Question: In my company, I need to localize our jni-library.
Our main application is written in Java and over <URL>
(I know, there is a JCEF, but I need to resolve problem with CEF3)
The jnilib handles main menu like in this picture
I need to localize this menu, english and german.
What I did:
- - - - - - - <URL>
But every time I only get the key as value.
If I print out BundlePath I get following path: (jdk home dir)
'''
*/System/Library/Java/JavaVirtualMachines/1.6.0.jdk/Contents/Home/bin*
'''
If I copy en.lproj and de.lproj to the bin dir (for test purposes), the localization is still not used.
I don't know what to do :/
I am working on MacOsX 10.10.3 with Xcode 6.3
Edit:
Code snipped, that doesn't work, too.
'''
NSString *path = @"pathtobundle/JNILIB.bundle";
bundle = [[NSBundle bundleWithPath:path] retain];
NSString *tmp = NSLocalizedStringFromTableInBundle(key, nil, bundle, nil);
'''
jnilib.bundle structure:
'''
/JNILIB.bundle
/en.lproj
/Localized.strings
/de.lproj
/Localized.strings
'''
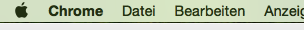
Answer: I was able to find a solution.
Here the link which helped me a lot: <URL>
Here my code:
'''
NSString *MyLocalizedString(NSString* key, NSString* comment)
{
static NSBundle* bundle = nil;
if (!bundle) {
NSString *path_tmp = @"pathToBundle/JNILIB.bundle";
NSBundle *libraryBundle = [NSBundle bundleWithPath:path_tmp];
NSString *langID = [[NSLocale preferredLanguages] objectAtIndex:0];
NSLog(@"preferredLanguage: %@", langID);
NSString *path = [libraryBundle pathForResource:langID ofType:@"lproj"];
NSLog(@"libraryBundle : %@", path);
bundle = [[NSBundle bundleWithPath:path] retain];
}
return [bundle localizedStringForKey:key value:@"Can't be found!" table:@"Localized"];
}
'''
Bundle structure:
'''
foo.bundle/
Contents/
Resources/
en.lproj/
Localized.strings
de.lproj/
Localized.strings
'''